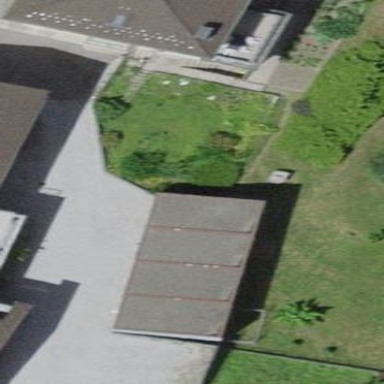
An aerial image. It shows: Garage.